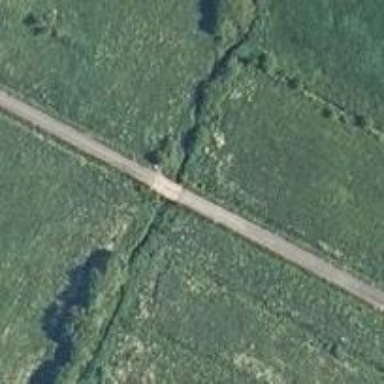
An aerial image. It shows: Culvert tunnel.